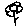
Label: flower